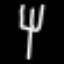
Label: fork